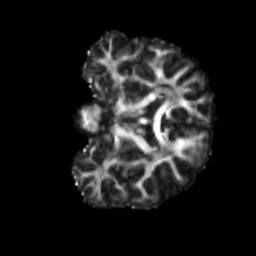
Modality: FA
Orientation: coronal
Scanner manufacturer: siemens
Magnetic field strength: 3 T
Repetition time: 4 s
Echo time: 0.0594 s